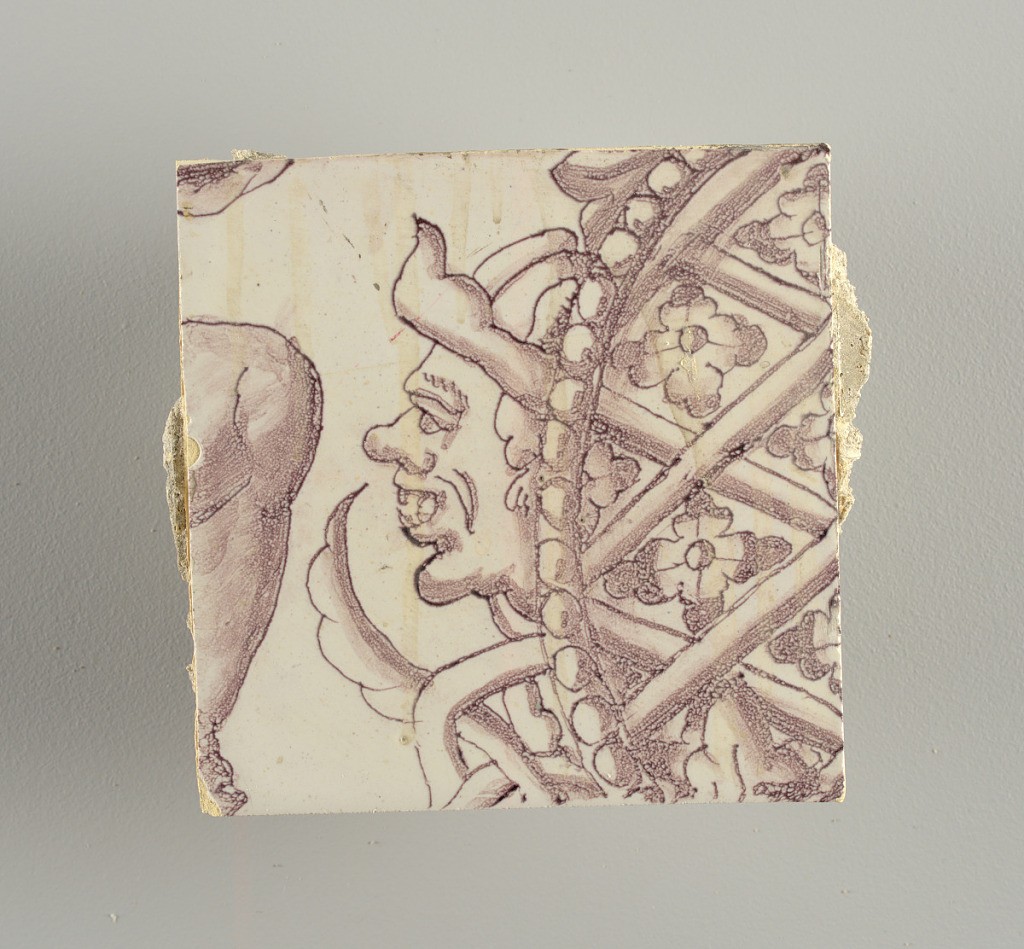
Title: Tile wall facing
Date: ca. 1725
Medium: Tin-glazed earthenware, underglaze
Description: Horizontal rectangle.  Thirty tiles wide and twenty-three tiles high with opening for fireplace eleven tiles wide and ten high.  Foliage arabesques disposed about three vertical axes from which are emphazised by urns at center and right, and at left by the figure of a standing woman carrying an infant on her arm and accompanied by two children.